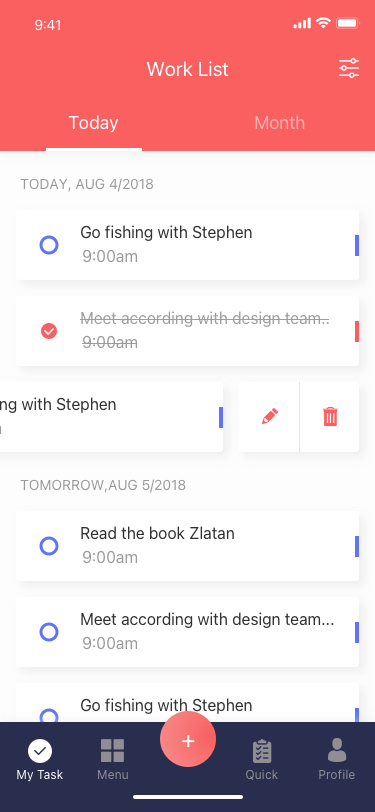
Text in this UI design:
Go fishing with Stephen
9:00am
Profile
Quick
Menu
My Task
+
Read the book Zlatan
9:00am
Meet according with design team...
9:00am
Tomorrow,Aug 5/2018
Month
Work List
Today
Go fishing with Stephen
9:00am
Meet according with design team..
9:00am
Today, Aug 4/2018